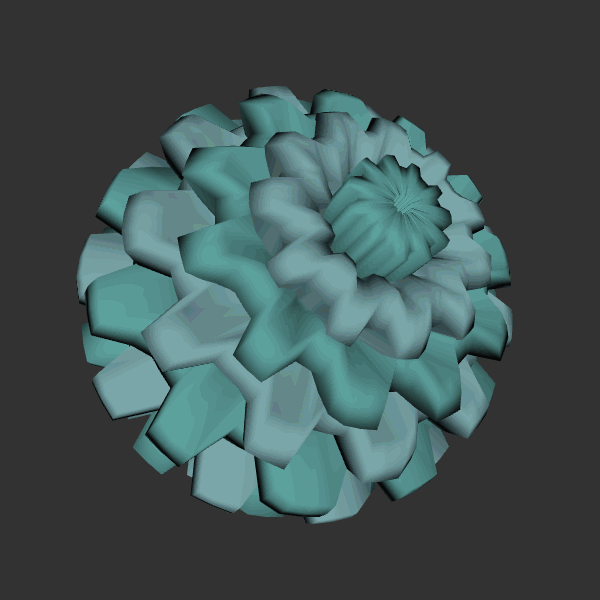
Background: dark